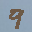
Label: 9